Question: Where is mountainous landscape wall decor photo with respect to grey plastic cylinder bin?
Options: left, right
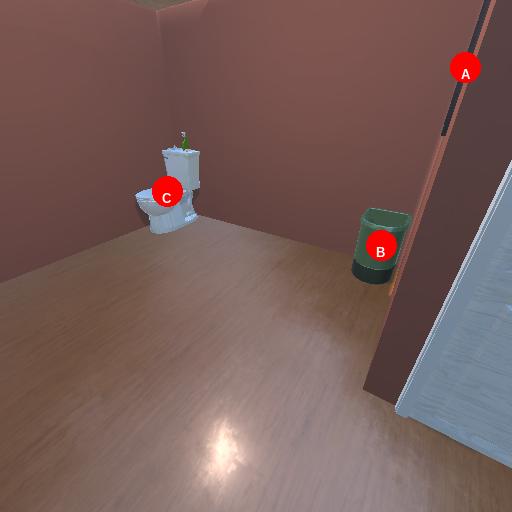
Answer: left